高一 · 代数
(1) $m$ 为何值时, $f(x)=x^{2}+2 m x+3 m+4$. (1)有且仅有一个零点; (2)有两个零点且均比 -1 大;

（2）若函数 $f(x)=\left|4 x-x^{2}\right|+a$ 有 4 个零点, 求实数 $a$ 的取值范围.
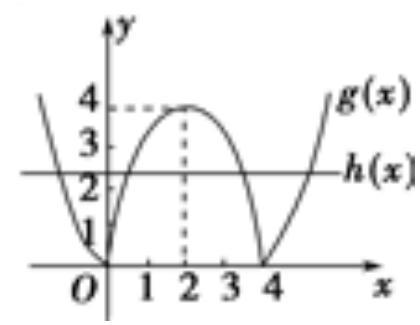
答案: (1) 解: (1) $f(x)=x^{2}+2 m x+3 m+4$ 有且仅有一个零点,

$\Leftrightarrow$ 方程 $f(x)=0$ 有两个相等实根 $\Leftrightarrow \Delta=0$,

即 $4 m^{2}-4(3 m+4)=0$, 即 $m^{2}-3 m-4=0, \therefore m=4$ 或 $m=-1$.

(2) 设 $\mathrm{f}(\mathrm{x})$ 的两个零点分别为 $x_{1}, x_{2}$,

则 $x_{1}+x_{2}=-2 \mathrm{~m}, x_{1} x_{2}=3 \mathrm{~m}+4$.

由题意, 知 $\left\{\begin{array}{c}\Delta=4 m^{2}-4(3 m+4)>0 \\ \left(x_{1}+1\right)\left(x_{2}+1\right)>0 \\ \left(x_{1}+1\right)\left(x_{2}+1\right)>0\end{array} \Leftrightarrow\left\{\begin{array}{c}m^{2}-3 m-4>0 \\ 3 m+4-3 m+1>0 \\ -2 m+2>0\end{array} \Leftrightarrow\left\{\begin{array}{c}m>4 \text { 或 } m<-1 \\ m>-5 \\ m<1\end{array}\right.\right.\right.$

$\therefore-5<\mathrm{m}<-1$. 故 $\mathrm{m}$ 的取值范围为 $(-5,-1)$.

（2）解: 令 $f(x)=0$, 得 $\left|4 x-x^{2}\right|+a=0$,

则 $\left|4 x-x^{2}\right|=-a$. 令 $g(x)=\left|4 x-x^{2}\right|, h(x)=-a$.

作出 $\mathrm{g}(\mathrm{x}), \mathrm{h}(\mathrm{x})$ 的图象.

由图象可知, 当 $0<-\mathrm{a}<4$,

即 $-4<a<0$ 时, $\mathrm{g}(\mathrm{x})$ 与 $\mathrm{h}(\mathrm{x})$ 的图象有 4 个交点.
解析: (1) (1) $f(x)=x^{2}+2 m x+3 m+4$ 有且仅有一个零点 $\Leftrightarrow$ 方程 $f(x)=0$ 有两个相等实根 $\Leftrightarrow \Delta=$ 0 ; (2)设 $\mathrm{f}(\mathrm{x})$ 的两个零点分别为 $x_{1}, x_{2}$, 则 $x_{1}+x_{2}=-2 \mathrm{~m}, x_{1} x_{2}=3 \mathrm{~m}+4$. 由题意列不等式组, 即可得结果; (2) 数形结合, 作出 $g(x)=\left|4 x-x^{2}\right|$ 和 $h(x)=-a$ 的图象即可.